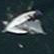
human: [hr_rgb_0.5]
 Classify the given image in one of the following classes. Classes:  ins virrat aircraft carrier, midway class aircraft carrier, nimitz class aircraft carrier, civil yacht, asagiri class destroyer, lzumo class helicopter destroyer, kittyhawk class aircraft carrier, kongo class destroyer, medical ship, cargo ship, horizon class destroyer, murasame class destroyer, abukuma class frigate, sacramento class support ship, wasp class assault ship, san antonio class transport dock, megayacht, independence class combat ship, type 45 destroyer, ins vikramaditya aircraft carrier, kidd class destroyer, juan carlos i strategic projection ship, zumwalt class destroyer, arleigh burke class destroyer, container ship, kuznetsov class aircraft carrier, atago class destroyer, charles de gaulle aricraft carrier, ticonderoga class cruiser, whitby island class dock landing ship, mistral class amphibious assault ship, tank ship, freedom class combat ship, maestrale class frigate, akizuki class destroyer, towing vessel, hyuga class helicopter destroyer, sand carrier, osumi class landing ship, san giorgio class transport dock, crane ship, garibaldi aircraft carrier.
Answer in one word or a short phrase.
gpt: Civil yacht